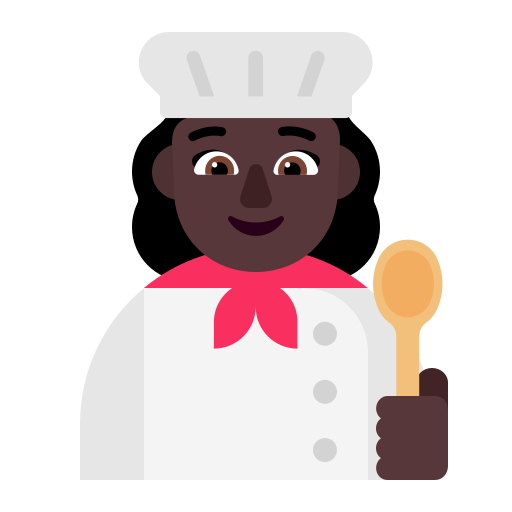
woman cook flat dark